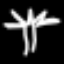
Label: palm tree